Question: I have a CSV that contains three columns: 'DATE,LOC,CNT' (sample is below). I want a lot of subplots (eventually there will be about 200) made out of this (I'm thinking sparkline sized plots, but I'm not that far yet). The problem I am having is that my plots aren't sharing a Y axes magnitude, so groups that have vastly different counts look similar.
'''
import pandas as pd
import math
import matplotlib.pyplot as plt
dfh = pd.read_csv('testdata.csv')
num_sites = dfh['LOC'].nunique()
cols = 5
rows = int(math.ceil(float(num_sites) / cols))
fig, axs = plt.subplots(nrows=rows, ncols=cols)
grouped = dfh.groupby('LOC')
targets = zip(grouped.groups.keys(), axs.flatten())
for i, (key, ax) in enumerate(targets):
ax.plot(grouped.get_group(key)['CNT'])
plt.show()
'''
Sample data:
'''
DATE,LOC,CNT
2017-06-01,Loc 1,1
2017-06-02,Loc 1,6
2017-06-03,Loc 1,4
2017-06-04,Loc 1,1
2017-06-05,Loc 1,1
2017-06-01,Loc 2,0
2017-06-02,Loc 2,7
2017-06-03,Loc 2,4
2017-06-04,Loc 2,10
2017-06-05,Loc 2,12
2017-06-01,Loc 3,5
2017-06-02,Loc 3,2
2017-06-03,Loc 3,1
2017-06-04,Loc 3,8
2017-06-05,Loc 3,1
2017-06-01,Loc 4,19
2017-06-02,Loc 4,20
2017-06-03,Loc 4,15
2017-06-04,Loc 4,12
2017-06-05,Loc 4,22
2017-06-01,Loc 5,0
2017-06-02,Loc 5,1
2017-06-03,Loc 5,1
2017-06-04,Loc 5,2
2017-06-05,Loc 5,2
2017-06-01,Loc 6,7
2017-06-02,Loc 6,5
2017-06-03,Loc 6,7
2017-06-04,Loc 6,5
2017-06-05,Loc 6,6
'''
This is producing:

Notice that I have plots that have a max Y of 7, 2, 22, 8, 12 6 and then a few blank plots with a max of 1.
---
My question: How can I make each of these plots share the same Y axes? The X axes should be the same too, but I think that is just going to involve me removing the X axes label, since I've confirmed in the data that each group has the same X points.
Bonus: Is there a way to remove those few empty plots at the end? I can't guarantee that I'll have a set of plots that fills an entire row.
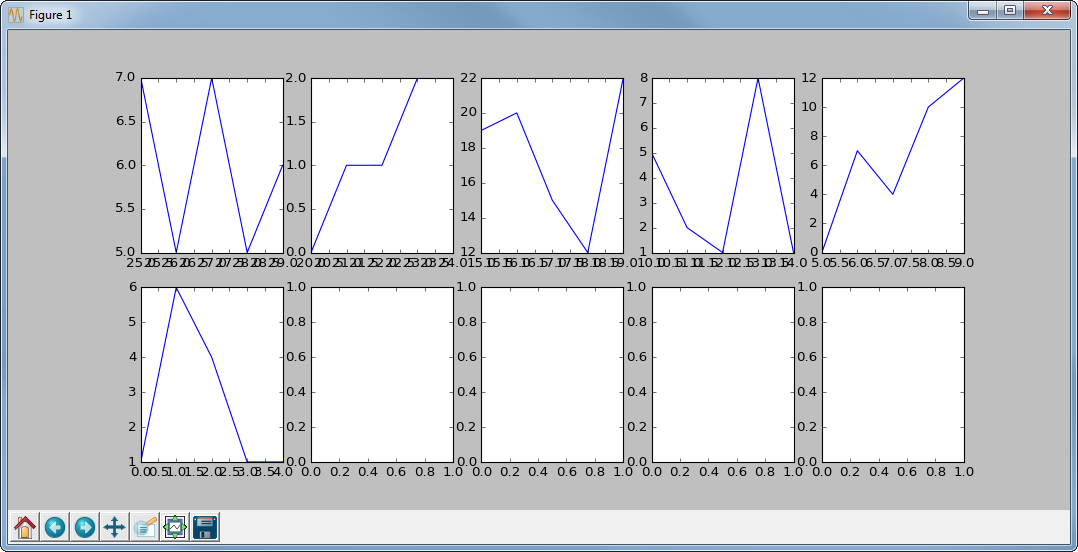
Answer: To share all yaxes, use
'''
fig, axs = plt.subplots(nrows=rows, ncols=cols, sharey=True)
'''
same for x: 'sharex=True'.
To remove the superfluous axes you could turn them off by appending
'''
for j in range(i+1, len(axs.flatten())):
axs.flatten()[j].axis("off")
'''
where 'i' is the loop variable from the previous loop.
A complete working example:
'''
import pandas as pd
import numpy as np
import matplotlib.pyplot as plt
dfh = pd.DataFrame({"LOC" : np.random.randint(0,6, size=100),
"CNT" : np.arange(100)})
cols = 5
rows = 2
fig, axs = plt.subplots(nrows=rows, ncols=cols, sharey=True, sharex=True)
grouped = dfh.groupby('LOC')
targets = zip(grouped.groups.keys(), axs.flatten())
for i, (key, ax) in enumerate(targets):
ax.plot(grouped.get_group(key)['CNT'])
for j in range(i+1, len(axs.flatten())):
axs.flatten()[j].axis("off")
plt.show()
'''
<URL>